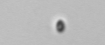
Label: nanoplankton_mix